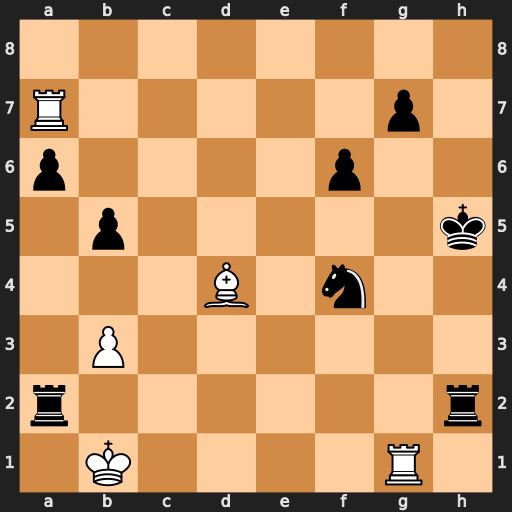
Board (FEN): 8/R5p1/p4p2/1p5k/3B1n2/1P6/r6r/1K4R1
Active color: w
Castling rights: -
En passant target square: -
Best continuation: Raxg7 Kh6 Rg8 Rag2 Rh8+ Kg6 Rxh2 Rxg1+ Bxg1